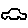
Label: car